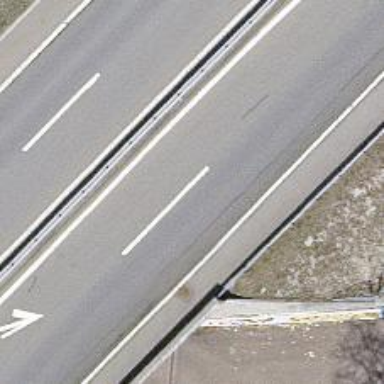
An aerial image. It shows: Trunk highway.